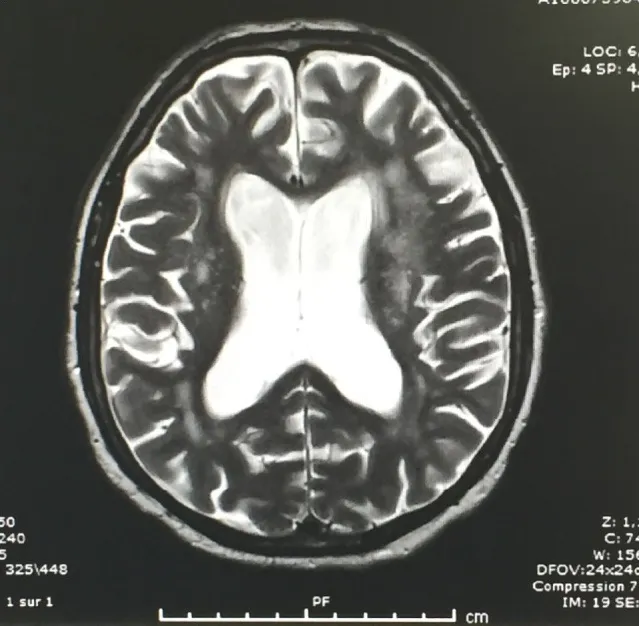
T2-weighted brain MRI: Note periventricular hyperintensities in relation with CSF resorption.
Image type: radiology (mri)